Question: I have created different pages for all these categories: books, mobiles, comp, etc. Now I want to put this type of navigation menu (as shown in figure) in all pages and opening a page should highlight the corresponding menu link.
Should I create a schema which contains text and a link and make it multivalued? So then I create a component and finally render them in all pages?
If not please suggest any other better approach to do so.

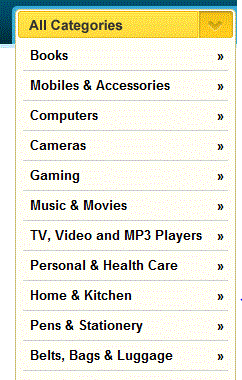
Answer: If you use ASPX as page types, below is described other logic for navigation:
1. Create one navigation xml (contains all pages) with important pages info (ID, path, title...)
2. Create ascx control that will generate breadcrumb or any other navigation. As parameter control should retrieve current page ID
3. Change page DWT (placing ascx control)
On this way you decrease rendering (publishing) time, navigation will be rendered on page loading. Unfortunately you increase page loading time by this way. It depends on your need what is more appropriate solution for you. Refreshing navigation XML is one of the problem of this approach....